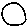
Label: circle